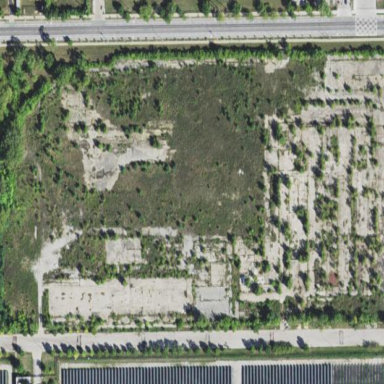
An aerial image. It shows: Brownfield site.